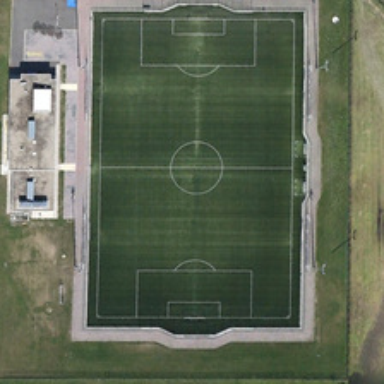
There is a football field in the middle of the land .